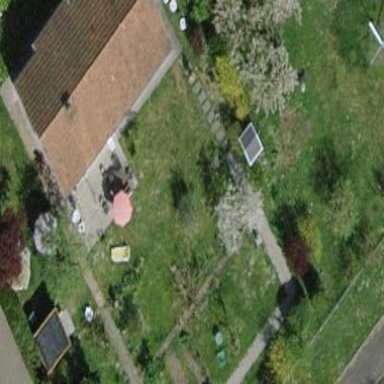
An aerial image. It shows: Garden surrounded by fence.